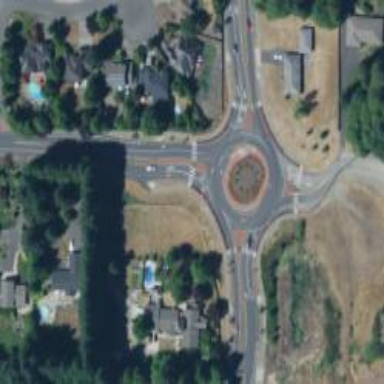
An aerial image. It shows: Roundabout at tertiary road junction.